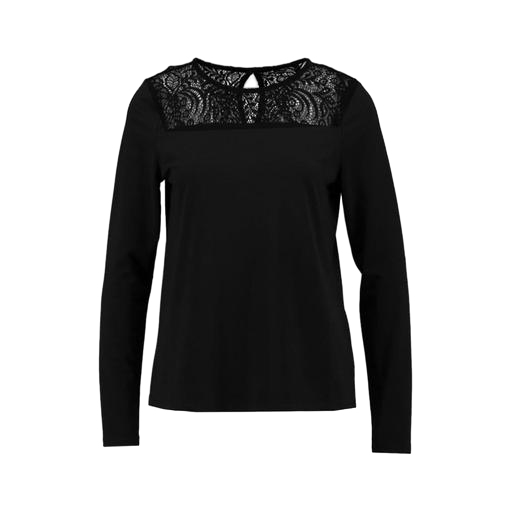
black lace-yoke jersey t-shirt, black lace-yoke jersey tee, lace-yoke t-shirt, white background